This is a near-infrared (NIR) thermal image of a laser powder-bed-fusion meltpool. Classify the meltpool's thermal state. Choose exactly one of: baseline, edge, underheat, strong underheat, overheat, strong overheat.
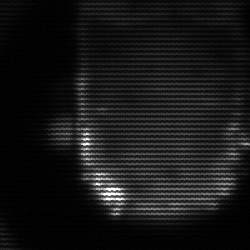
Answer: baseline